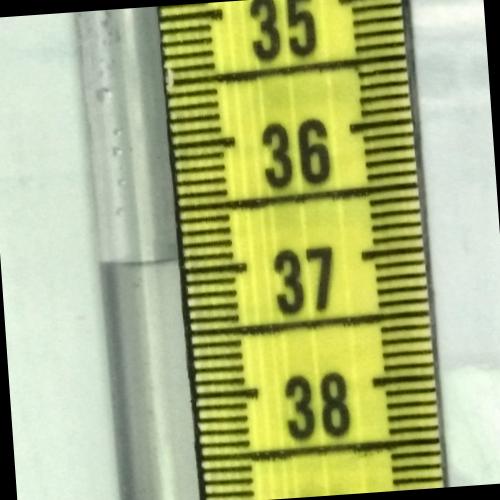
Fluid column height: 36.9 cm